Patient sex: M
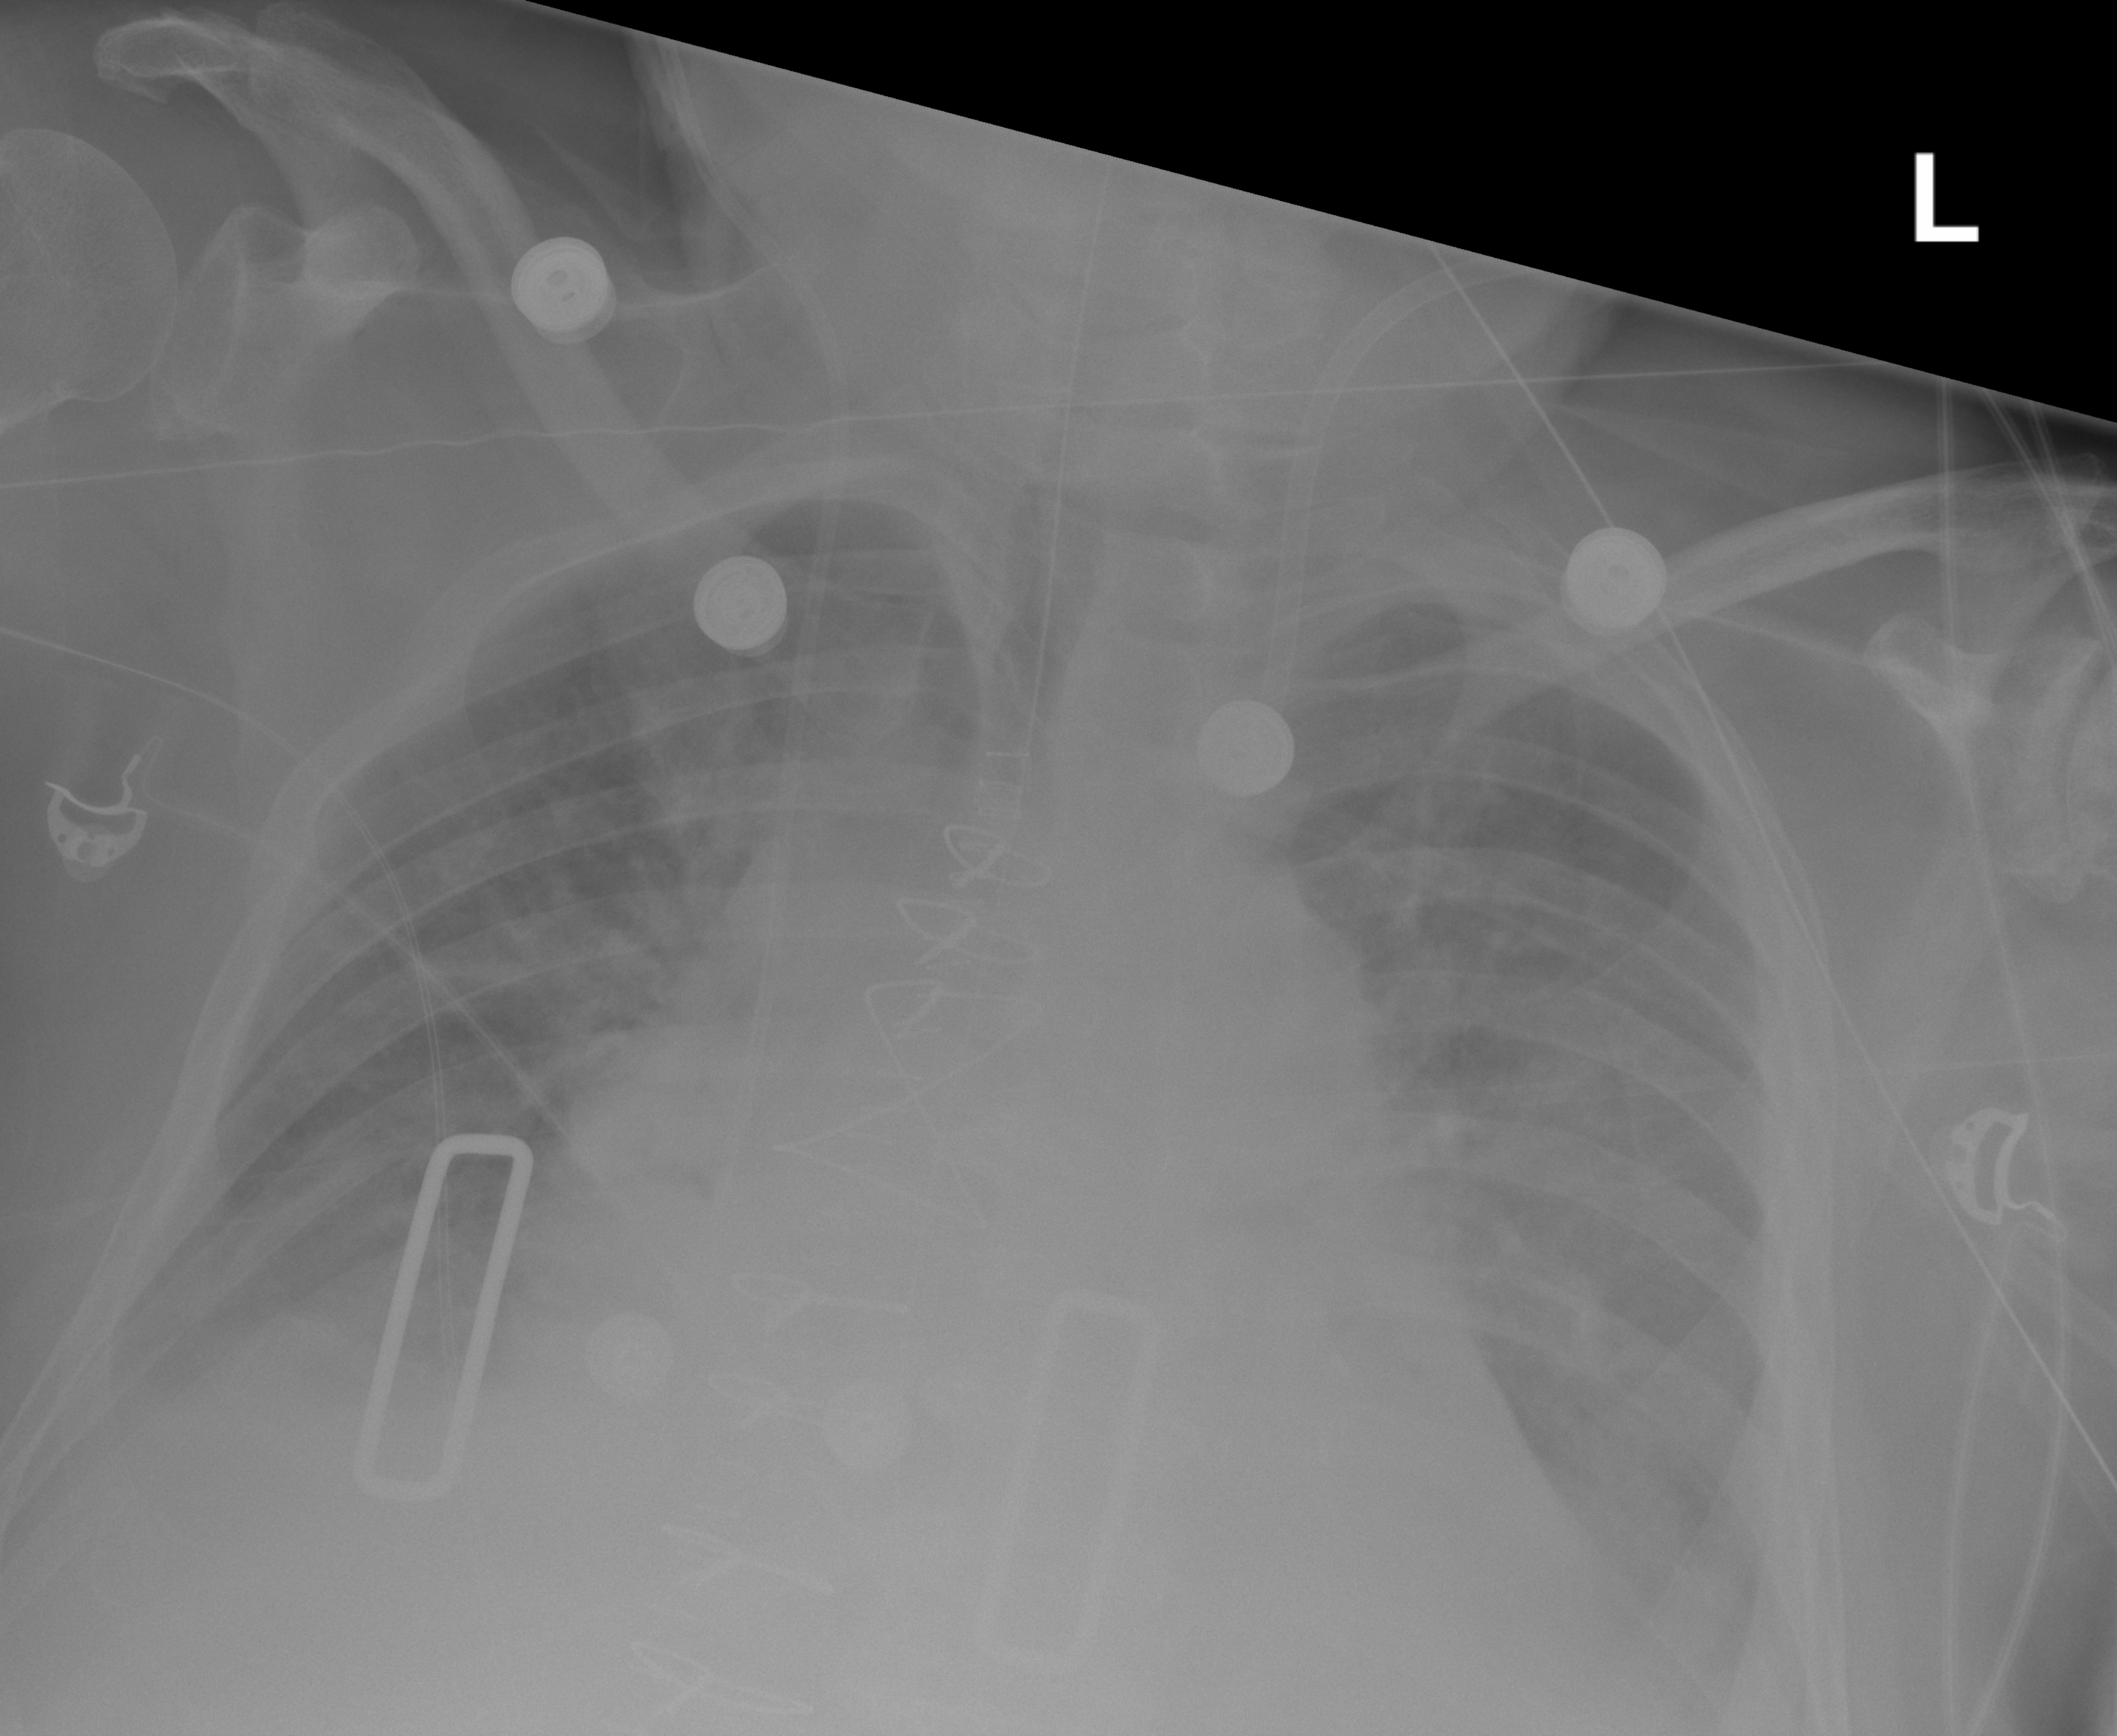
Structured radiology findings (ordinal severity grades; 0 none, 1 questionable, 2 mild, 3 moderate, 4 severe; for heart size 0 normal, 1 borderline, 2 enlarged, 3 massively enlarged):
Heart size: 2
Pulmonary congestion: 2
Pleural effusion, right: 2
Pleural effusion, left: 2
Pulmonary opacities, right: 1
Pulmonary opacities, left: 1
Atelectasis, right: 2
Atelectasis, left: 2